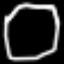
Label: octagon